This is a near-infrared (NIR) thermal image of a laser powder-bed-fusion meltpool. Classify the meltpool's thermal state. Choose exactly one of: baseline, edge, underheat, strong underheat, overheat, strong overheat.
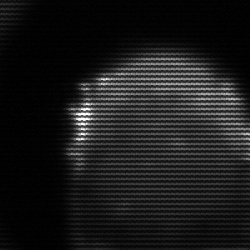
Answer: edge